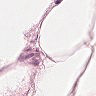
Metastatic tissue present: no